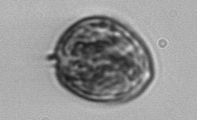
Label: Prorocentrum